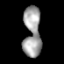
Tissue: prostate
Cell type: T cells
Senescence score: 0.328
Nuclear area (px): 851
Mean DAPI intensity: 160.488